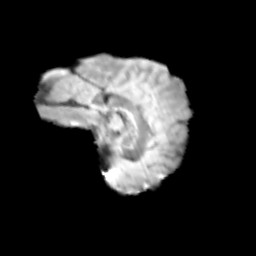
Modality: T2w
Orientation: sagittal
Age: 11
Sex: male
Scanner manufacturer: siemens
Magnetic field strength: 3 T
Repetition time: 3.8 s
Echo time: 0.07 s